Aerial crown-view tile of a tropical tree (Barro Colorado Island, Panama), acquired 20250818:
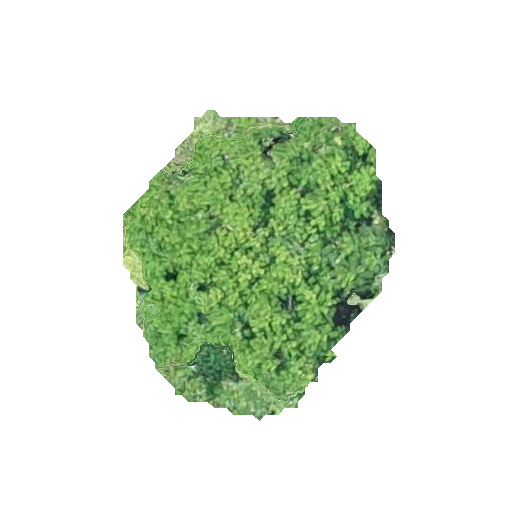
Species: Zanthoxylum ekmanii
GBIF accepted scientific name: Zanthoxylum ekmanii
Crown area: 87.504 m²